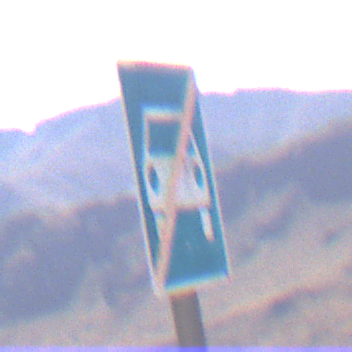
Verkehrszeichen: EndeKraftfahrstrasse
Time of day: MorningAfternoon
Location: Outdoor (Nature)
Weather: Clear
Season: NotSpecified
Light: Natural